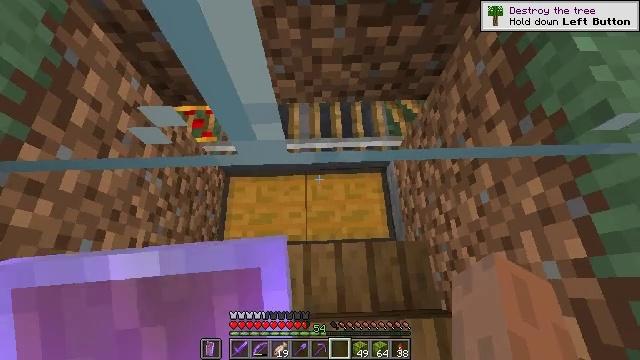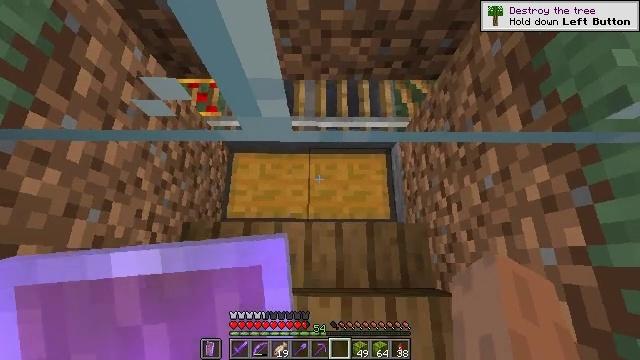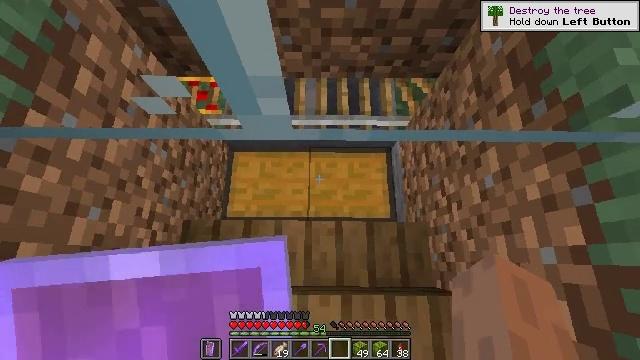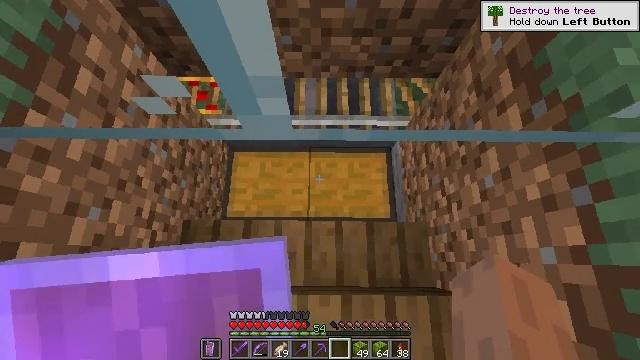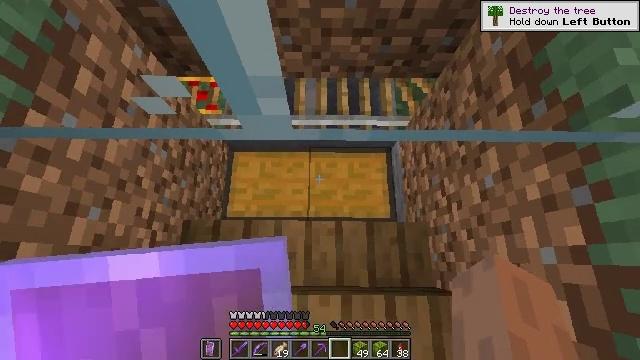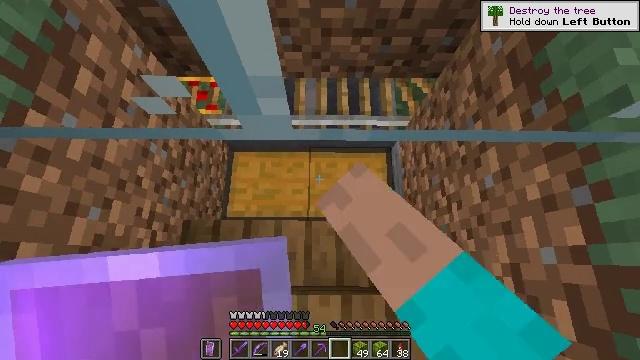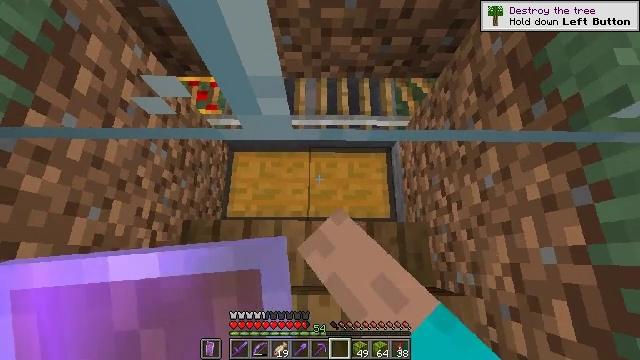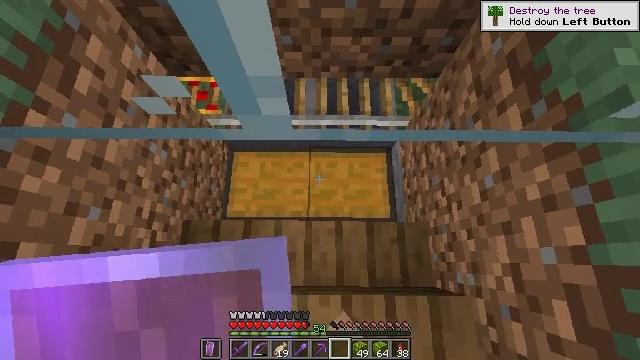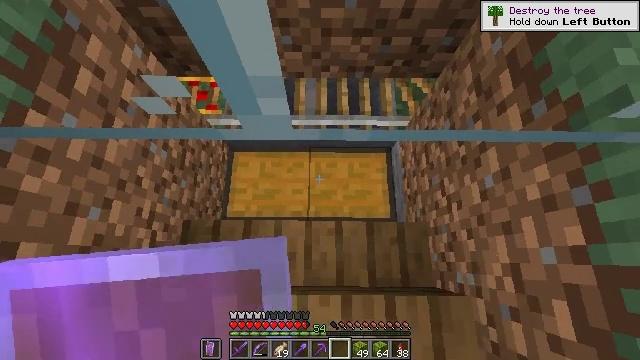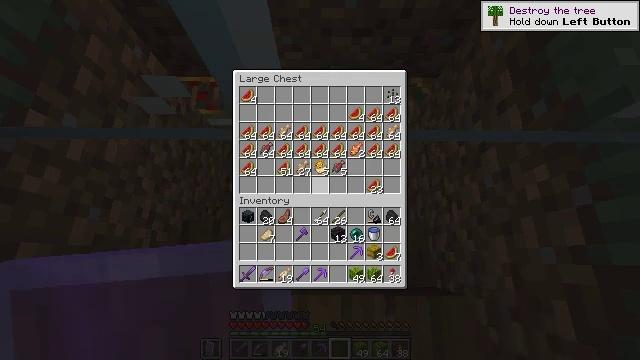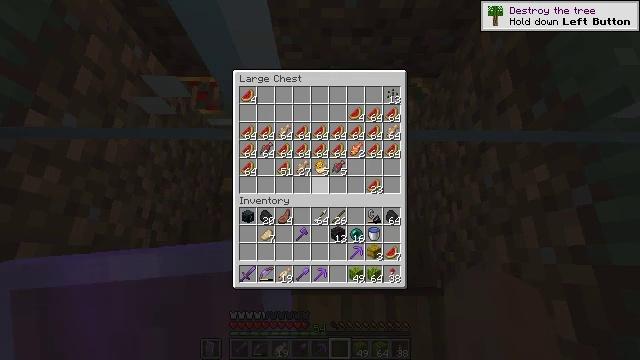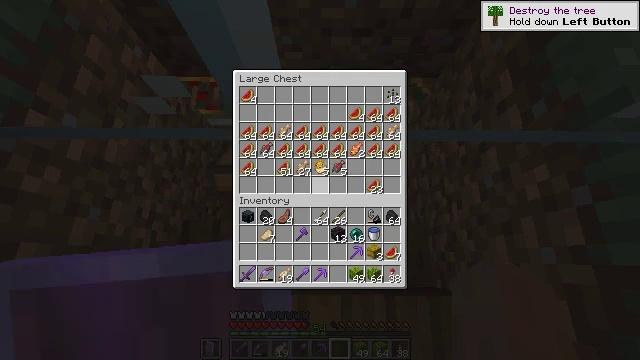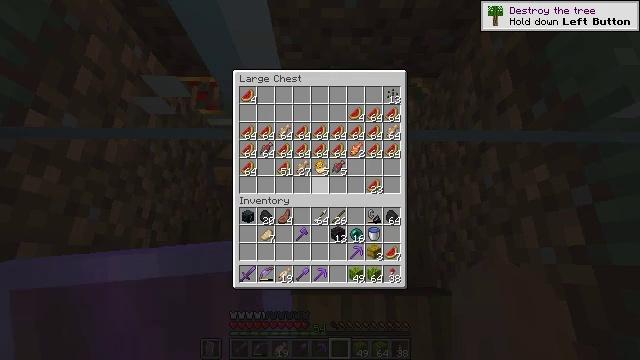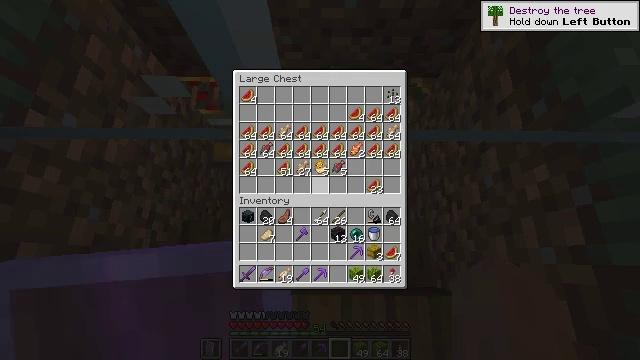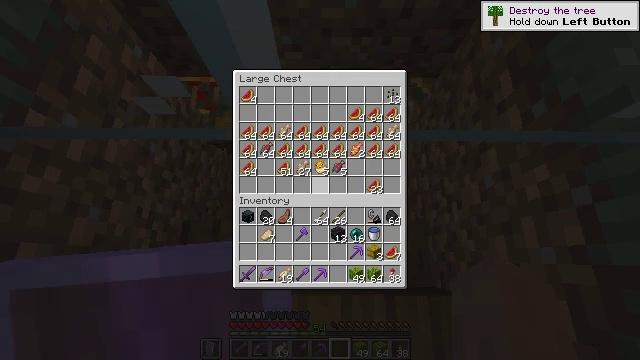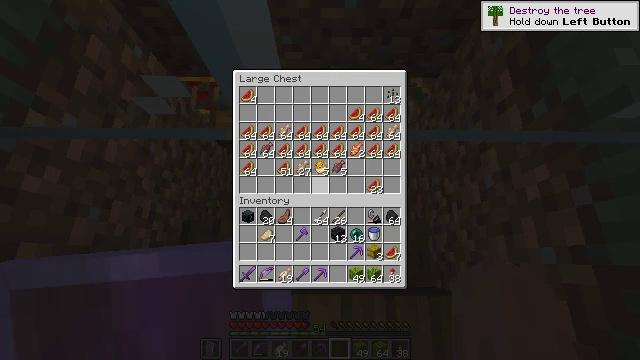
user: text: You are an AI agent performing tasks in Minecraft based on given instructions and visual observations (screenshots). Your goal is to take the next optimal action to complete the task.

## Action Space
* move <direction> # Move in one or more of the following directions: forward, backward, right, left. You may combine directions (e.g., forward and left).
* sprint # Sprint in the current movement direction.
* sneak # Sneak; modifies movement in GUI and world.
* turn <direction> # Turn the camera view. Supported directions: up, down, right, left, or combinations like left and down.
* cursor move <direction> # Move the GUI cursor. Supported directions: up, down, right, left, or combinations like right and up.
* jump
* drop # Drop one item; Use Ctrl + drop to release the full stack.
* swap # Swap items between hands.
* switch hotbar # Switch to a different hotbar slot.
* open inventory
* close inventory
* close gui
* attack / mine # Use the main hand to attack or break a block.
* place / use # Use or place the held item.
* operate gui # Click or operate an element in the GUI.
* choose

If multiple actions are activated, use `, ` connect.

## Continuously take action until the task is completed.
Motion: motion action
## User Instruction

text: Interact with the crafting table to obtain the melon.
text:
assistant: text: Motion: turn left and down
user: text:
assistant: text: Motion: no_op
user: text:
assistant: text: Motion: no_op
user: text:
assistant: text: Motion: use / place
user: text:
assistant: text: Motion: use / place
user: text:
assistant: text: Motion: use / place
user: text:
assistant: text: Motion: use / place
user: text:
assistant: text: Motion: no_op
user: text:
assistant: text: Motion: no_op
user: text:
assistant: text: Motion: no_op
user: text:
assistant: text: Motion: no_op
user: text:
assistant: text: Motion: no_op
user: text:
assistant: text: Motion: no_op
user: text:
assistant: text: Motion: no_op
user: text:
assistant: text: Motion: no_op
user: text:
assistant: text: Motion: no_op
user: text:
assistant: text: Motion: no_op
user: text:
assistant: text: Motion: turn up
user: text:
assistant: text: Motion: turn left
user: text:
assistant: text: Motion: no_op
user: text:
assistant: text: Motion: no_op
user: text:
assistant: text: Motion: no_op
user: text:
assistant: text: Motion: no_op
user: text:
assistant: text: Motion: no_op
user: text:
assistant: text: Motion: no_op
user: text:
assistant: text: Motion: no_op
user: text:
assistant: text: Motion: no_op
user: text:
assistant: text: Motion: no_op
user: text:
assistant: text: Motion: attack / mine
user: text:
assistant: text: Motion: attack / mine